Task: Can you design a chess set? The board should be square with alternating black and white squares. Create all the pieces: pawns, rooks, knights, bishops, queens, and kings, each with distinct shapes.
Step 2732:
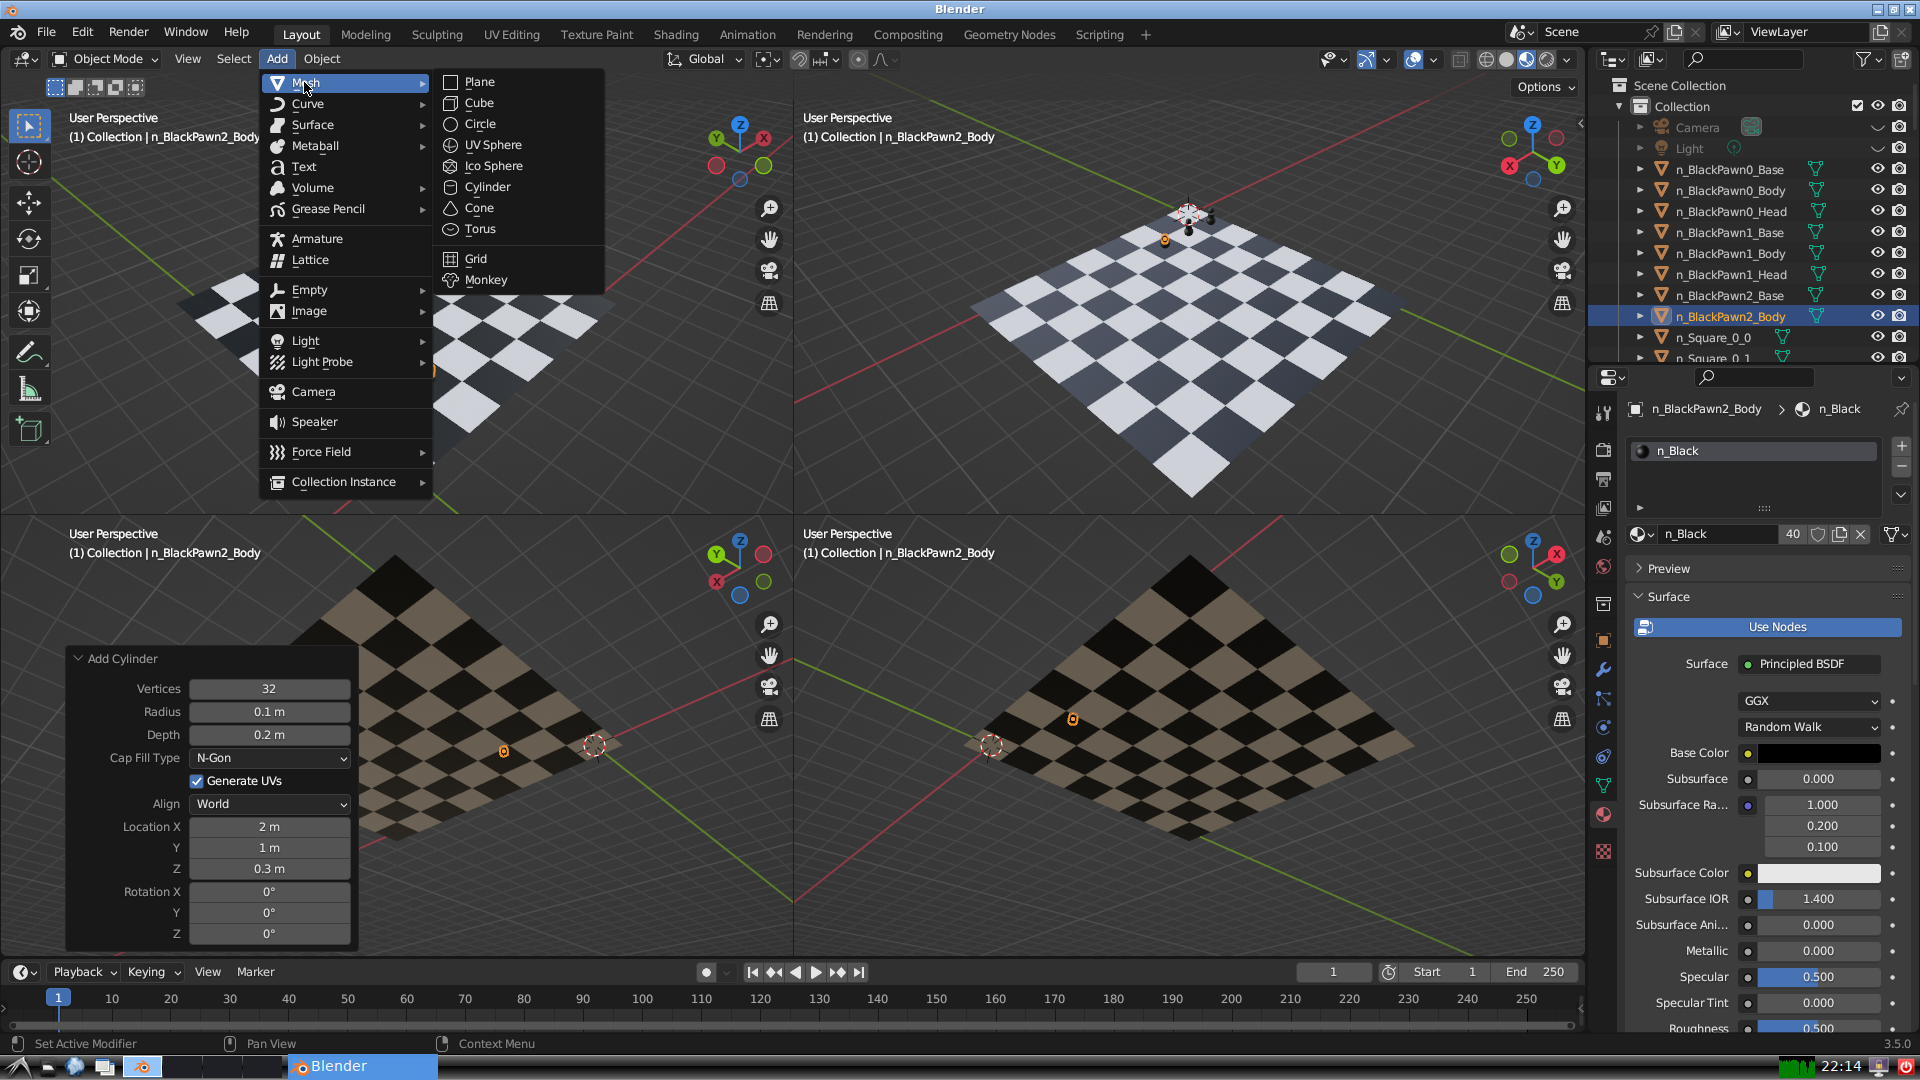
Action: {"mouse_move": [499, 144]}